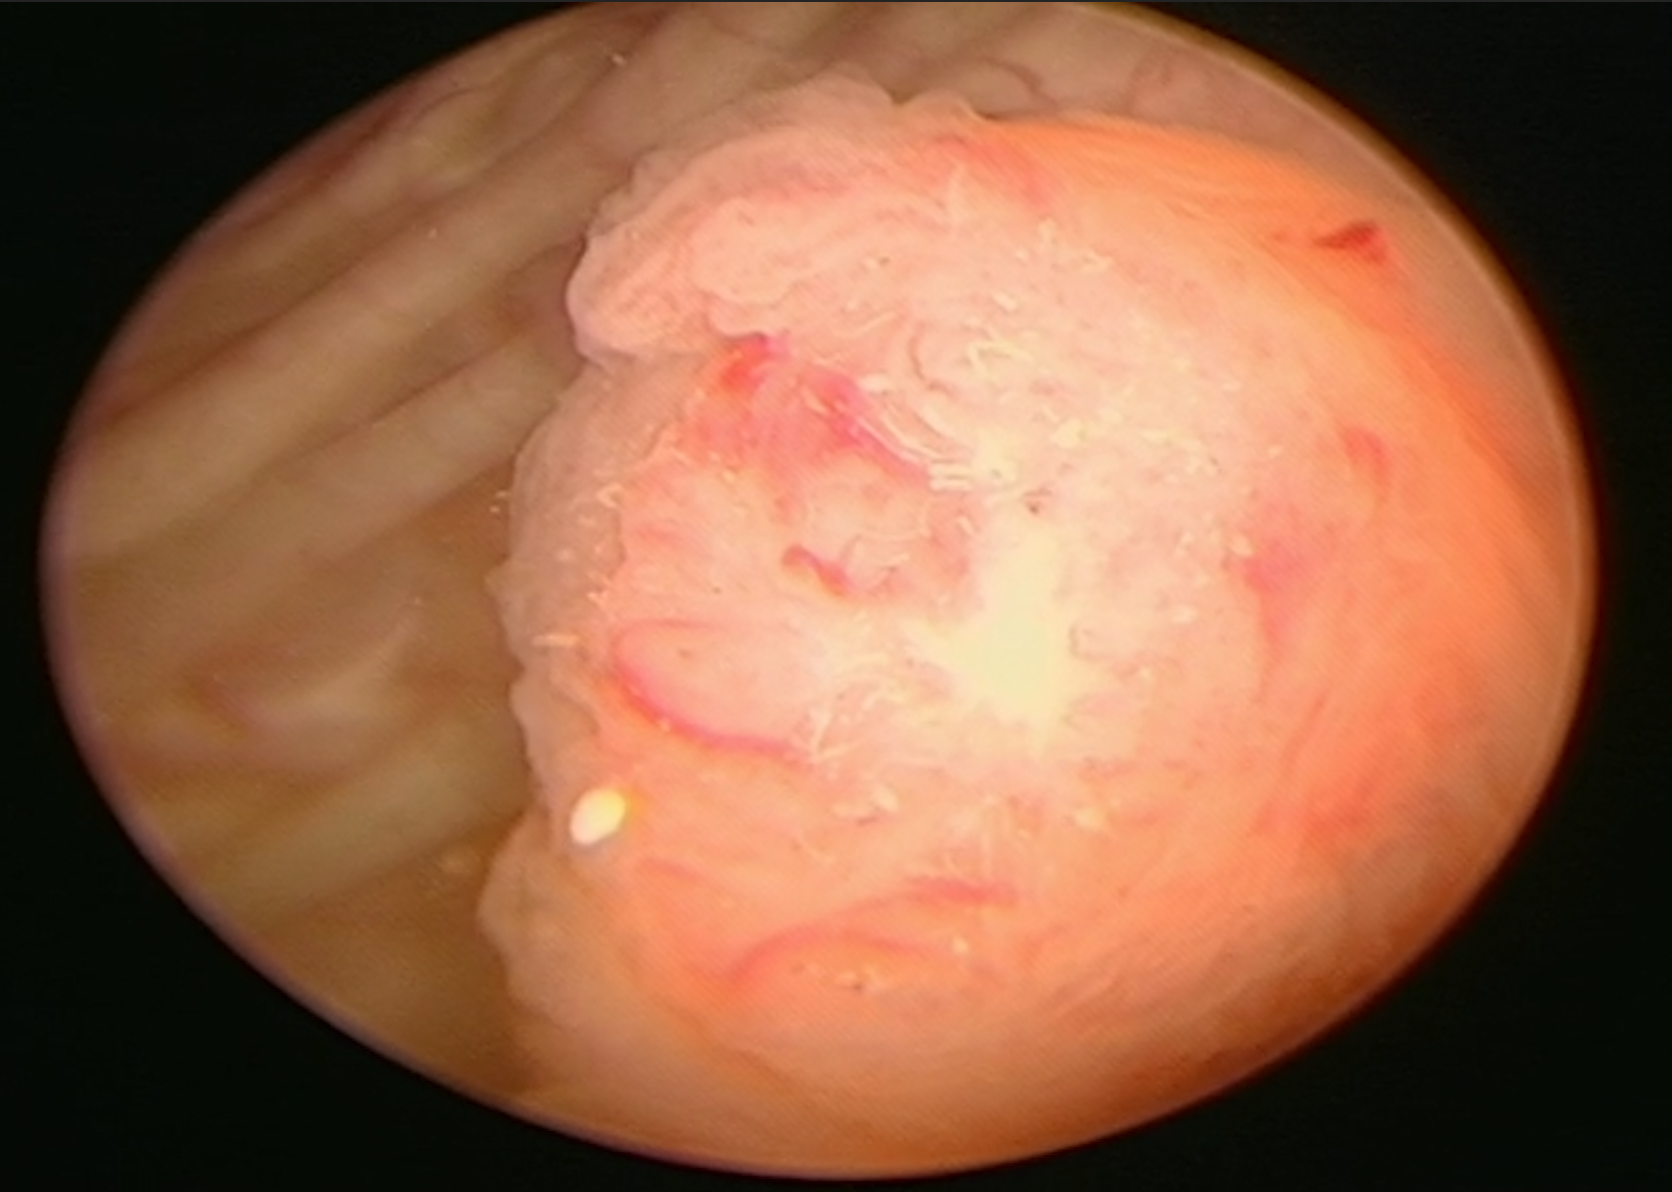
Modality: WLC
Class: Malignant
Subclass: HighGradePapillary
Lesion: L1
Stage: T2
Morphology: Papillary
Bladder cancer association: Yes